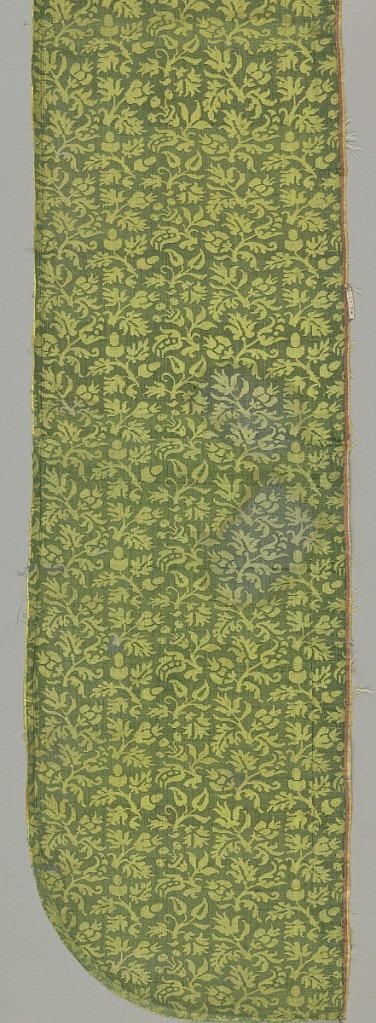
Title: Fragment
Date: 17th century
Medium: silk Technique: 4&1 satin damask
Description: pattern of leaves and acorns in two shades of green